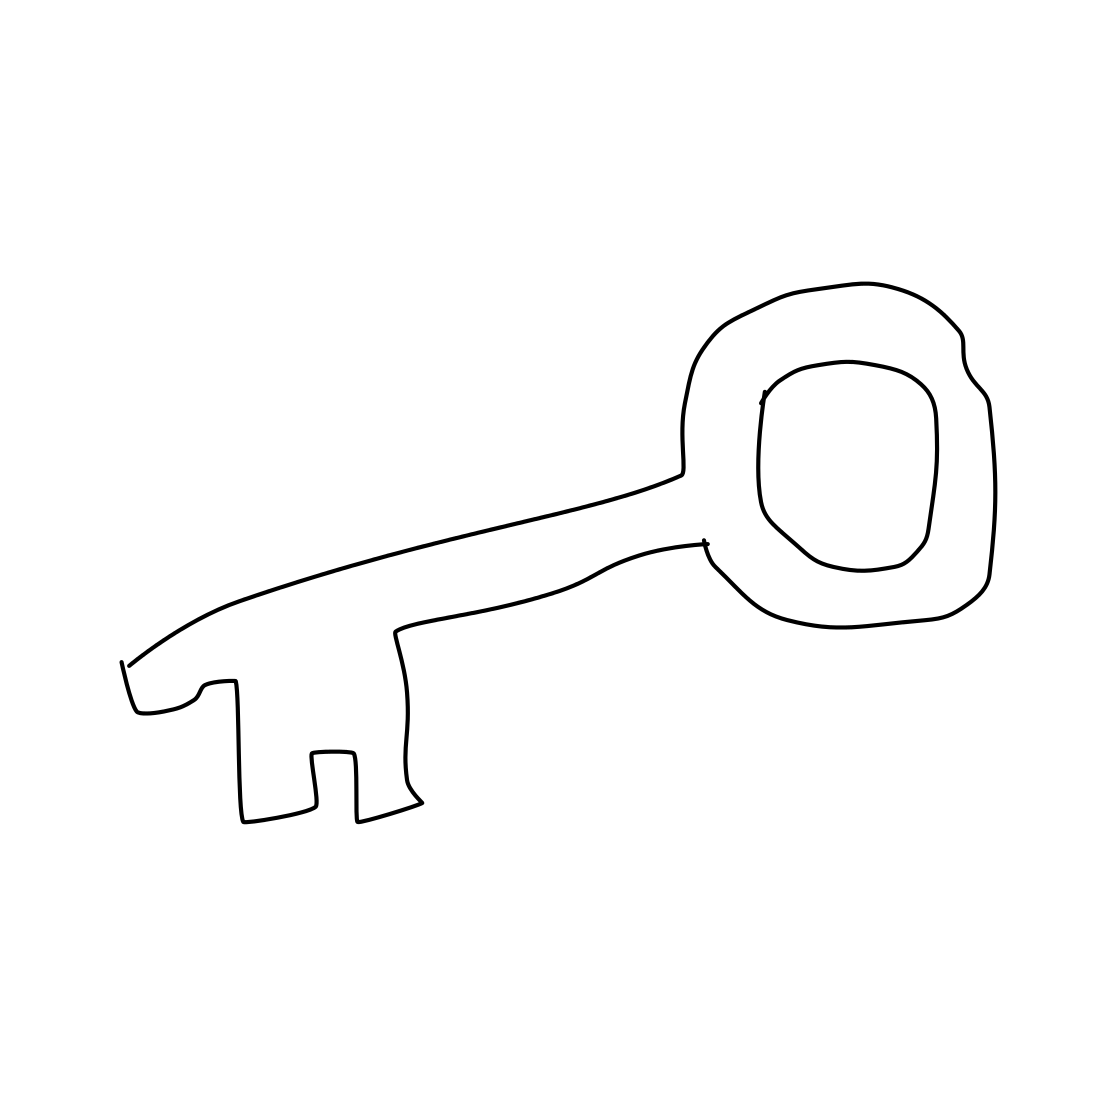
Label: key